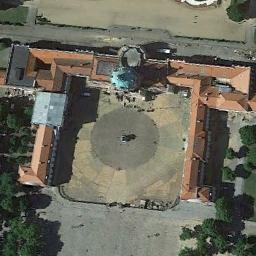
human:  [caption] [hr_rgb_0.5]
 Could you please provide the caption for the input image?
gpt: The palace is generally reddish-brown and has a strange shape .

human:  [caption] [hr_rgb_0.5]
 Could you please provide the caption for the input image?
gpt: The palace is on the open place next to some trees .

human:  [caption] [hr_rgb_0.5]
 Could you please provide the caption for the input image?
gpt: There are some trees near the palace .

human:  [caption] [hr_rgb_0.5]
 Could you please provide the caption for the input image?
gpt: The brown palace has a green tower and a square .

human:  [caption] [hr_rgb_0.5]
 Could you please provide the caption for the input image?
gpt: There are some green trees beside the brown palace .